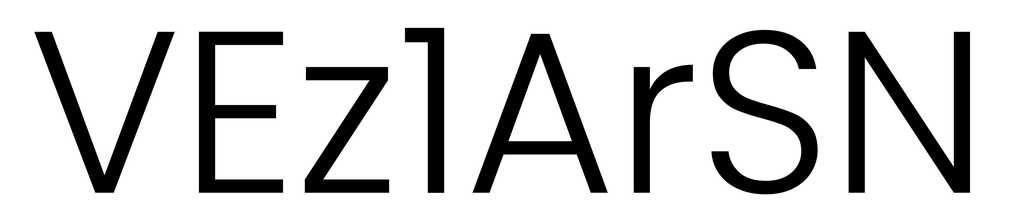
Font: Poppins-Light